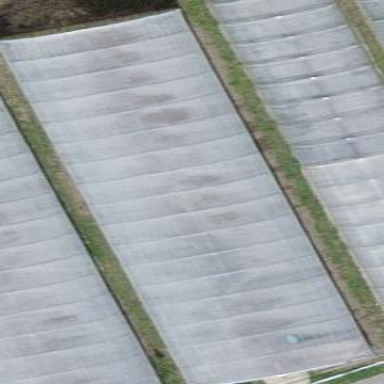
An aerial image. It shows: Greenhouse.